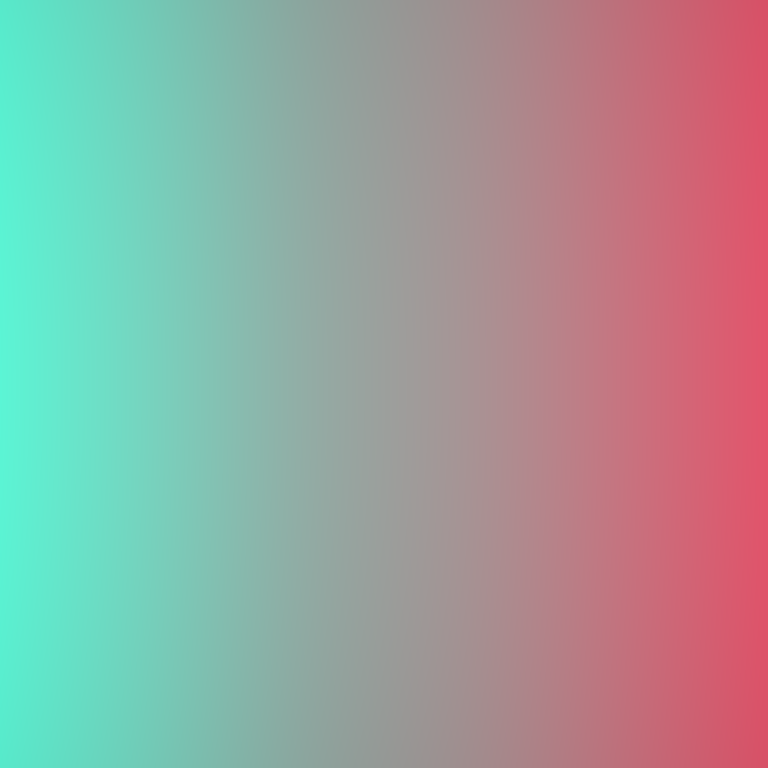
Abstract light effect, smooth gradient from teal to pink, calm atmosphere, soft blend, no room, no furniture, no objects.